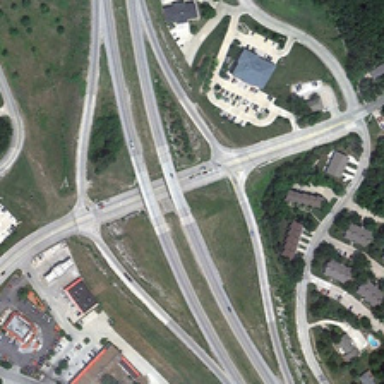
Many green trees and meadows are near a viaduct .